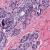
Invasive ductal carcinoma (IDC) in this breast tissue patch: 0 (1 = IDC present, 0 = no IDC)